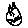
Label: cat